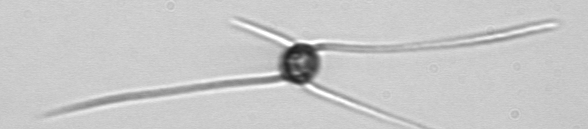
Label: Chaetoceros_danicus